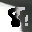
Label: 8